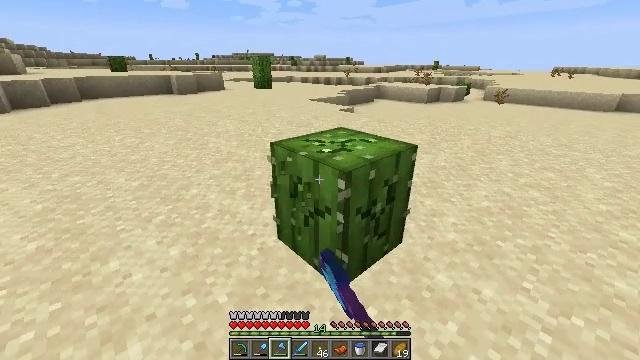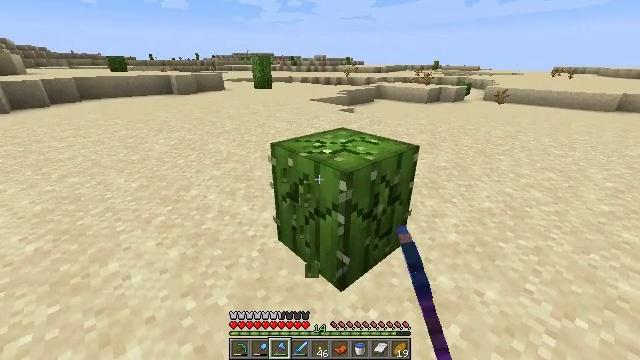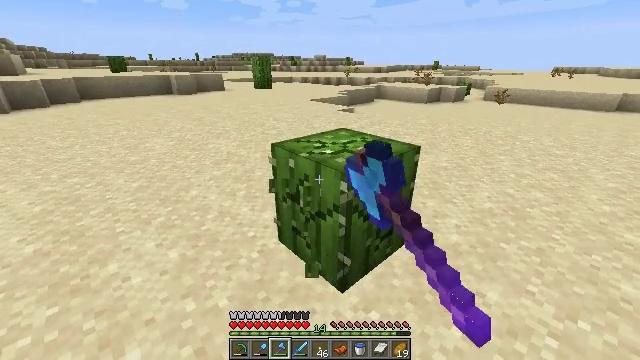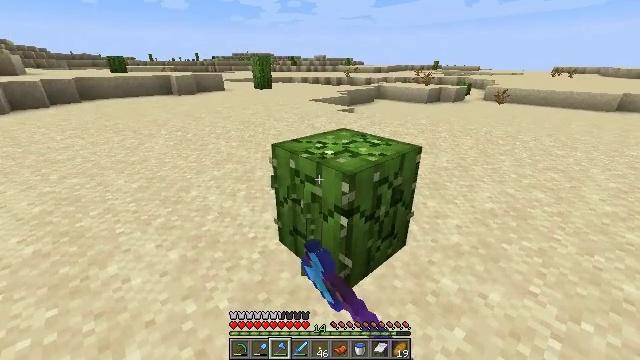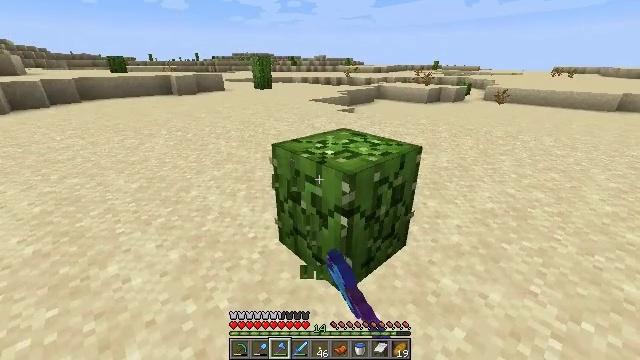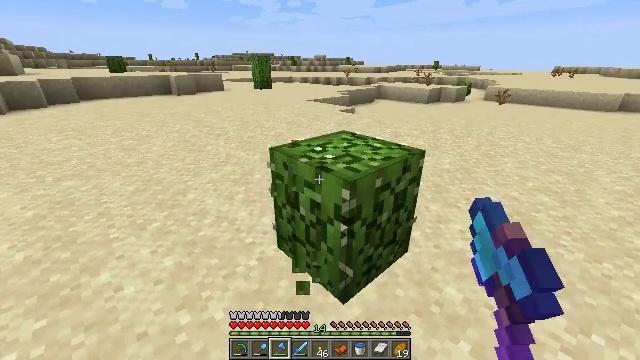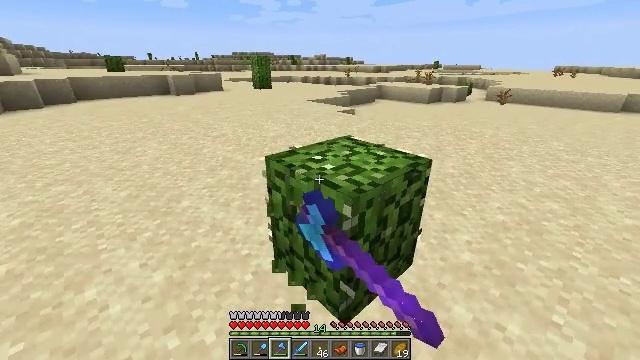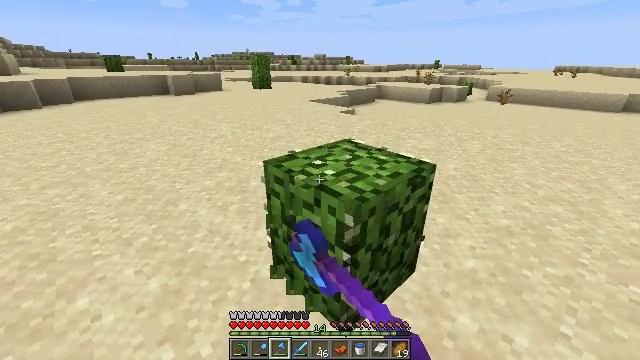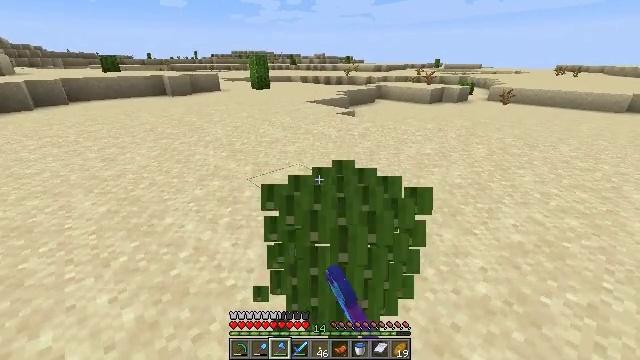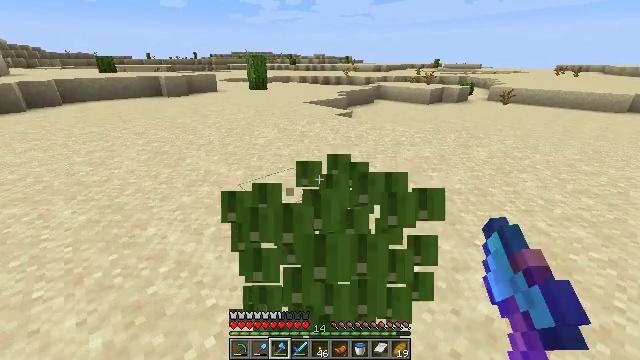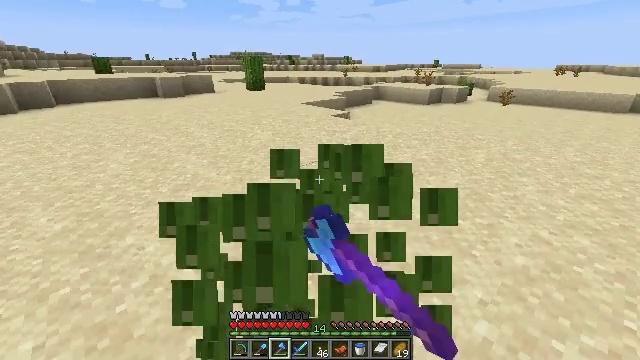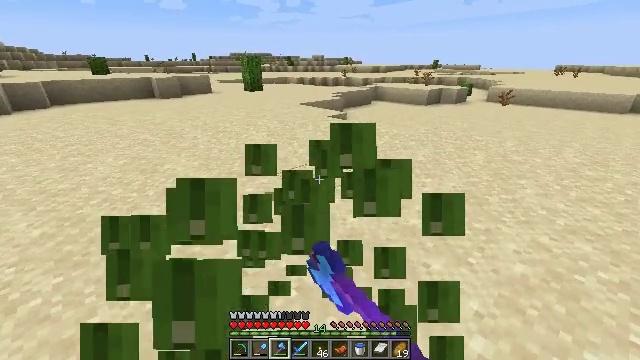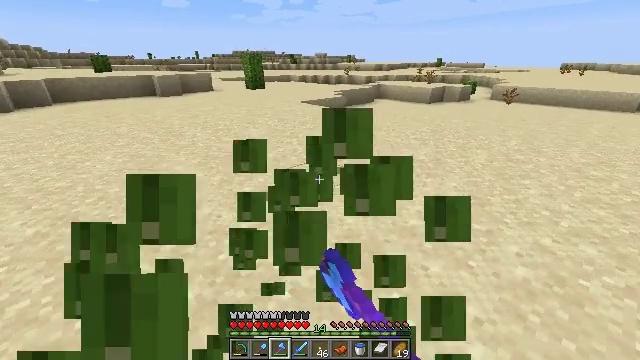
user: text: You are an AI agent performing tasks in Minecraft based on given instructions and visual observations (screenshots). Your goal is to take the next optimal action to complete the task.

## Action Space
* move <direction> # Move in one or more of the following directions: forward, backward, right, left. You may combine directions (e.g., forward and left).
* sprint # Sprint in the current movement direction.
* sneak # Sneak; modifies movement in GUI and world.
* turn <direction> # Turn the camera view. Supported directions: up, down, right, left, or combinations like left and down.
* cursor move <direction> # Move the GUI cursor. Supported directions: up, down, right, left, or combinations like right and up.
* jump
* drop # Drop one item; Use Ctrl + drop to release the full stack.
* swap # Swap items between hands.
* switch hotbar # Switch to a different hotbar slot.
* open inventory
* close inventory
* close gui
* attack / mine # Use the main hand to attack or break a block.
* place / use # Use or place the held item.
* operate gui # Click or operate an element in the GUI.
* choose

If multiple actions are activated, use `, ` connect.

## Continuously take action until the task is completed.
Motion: motion action
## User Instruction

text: Gather cactus by attacking it.
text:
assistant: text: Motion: attack / mine
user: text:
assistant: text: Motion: attack / mine
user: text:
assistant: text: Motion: attack / mine
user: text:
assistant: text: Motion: attack / mine
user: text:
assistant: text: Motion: move forward, attack / mine
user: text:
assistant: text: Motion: move forward, attack / mine
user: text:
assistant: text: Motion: move forward, attack / mine
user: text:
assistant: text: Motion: move forward and move right, attack / mine
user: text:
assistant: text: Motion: move forward and move right, attack / mine
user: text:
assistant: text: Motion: move forward and move right, attack / mine
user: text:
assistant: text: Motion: move forward and move right, attack / mine
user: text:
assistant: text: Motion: move forward and move right, attack / mine
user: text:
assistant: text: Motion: no_op